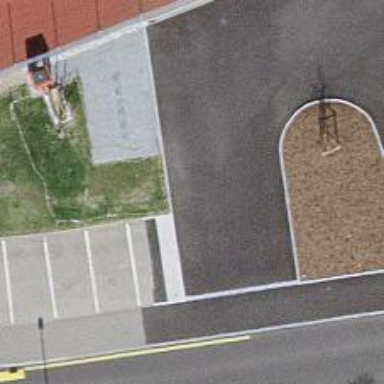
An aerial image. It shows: Telephone amenity.